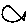
Label: fish